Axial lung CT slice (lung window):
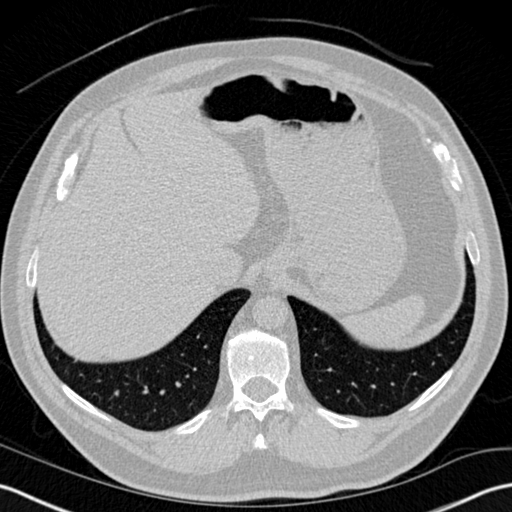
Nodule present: no